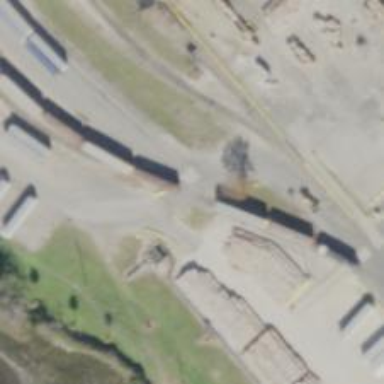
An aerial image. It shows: Railway spur service.